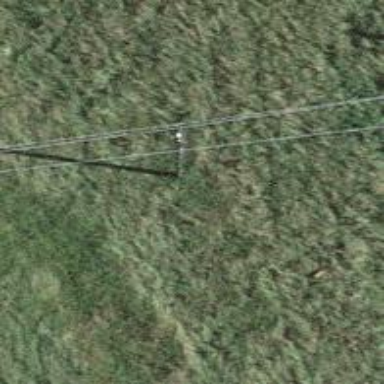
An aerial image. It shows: Power pole.